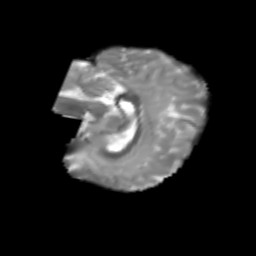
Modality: T2w
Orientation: sagittal
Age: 6
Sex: female
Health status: healthy